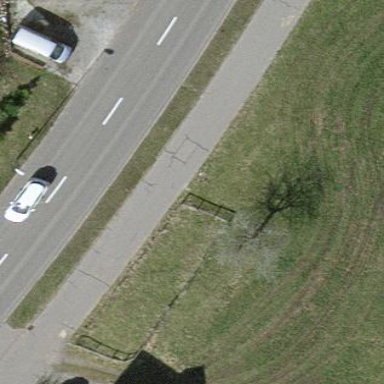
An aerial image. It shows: Fence.